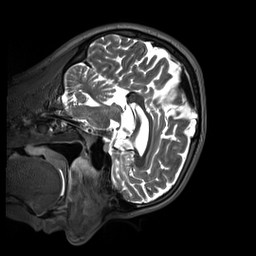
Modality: T2w
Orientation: sagittal
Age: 31
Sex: male
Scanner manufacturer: siemens
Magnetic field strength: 3 T
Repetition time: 3.2 s
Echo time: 0.412 s